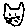
Label: cat